Question: hello friends I am using CkEditor in iOS7, Xcode 5 for editing in html and then CKEditor keyboard appear like as and now i want to resign keyboard form CKEditor on by tap navigation right buttons .this is not related to neither UITextField nor UITextView because i had already tried to access UITexField and UITextView Delegates but it's not working.
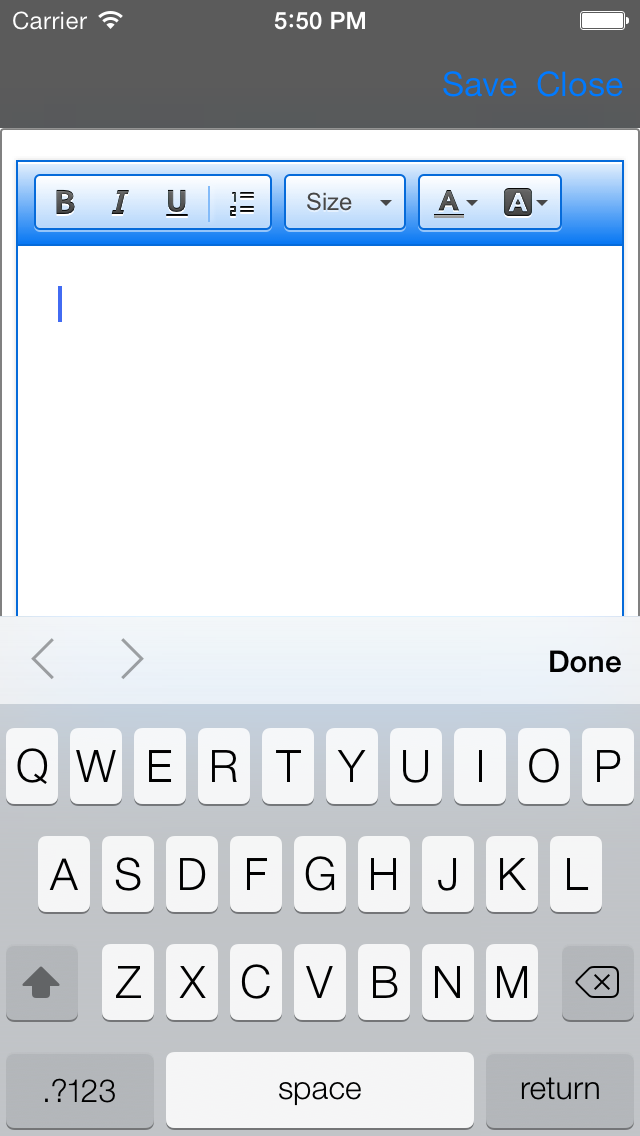
Answer: you can try
'''
[self.view endEditing:YES];
'''
on your navigation right buttons